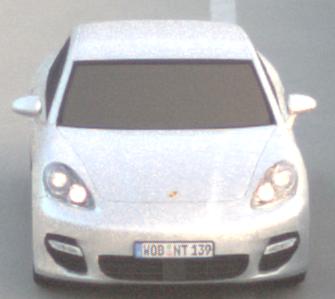
Make: Porsche
Model: Panamera
Detailed model: Panamera (970)
Model produced from: 2010/05
Model produced until: 2013/04
Doors: 5
Color: white
Road condition: dry road
Daytime: sunrise or sunset
Contrast: low contrast